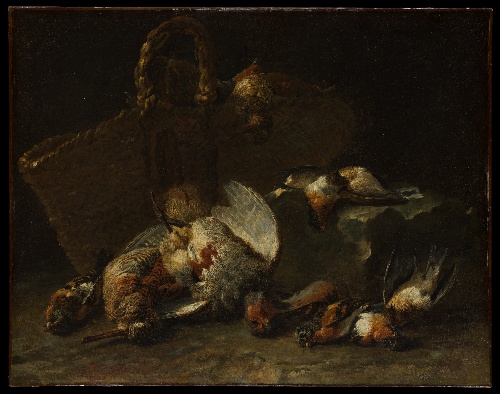
Title: A Basket and Birds
Artist: Jan Fyt
Artist bio: Flemish, 1611–1661
Object type: Painting, possibly an overdoor
Classification: Paintings
Medium: Oil on canvas
Dimensions: 23 3/4 x 30 1/4 in. (60.3 x 76.8 cm)
Department: European Paintings
Credit line: Purchase, 1871
Accession year: 1871
Repository: Metropolitan Museum of Art, New York, NY
Tags: Birds|Still Life|Baskets